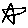
Label: star